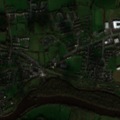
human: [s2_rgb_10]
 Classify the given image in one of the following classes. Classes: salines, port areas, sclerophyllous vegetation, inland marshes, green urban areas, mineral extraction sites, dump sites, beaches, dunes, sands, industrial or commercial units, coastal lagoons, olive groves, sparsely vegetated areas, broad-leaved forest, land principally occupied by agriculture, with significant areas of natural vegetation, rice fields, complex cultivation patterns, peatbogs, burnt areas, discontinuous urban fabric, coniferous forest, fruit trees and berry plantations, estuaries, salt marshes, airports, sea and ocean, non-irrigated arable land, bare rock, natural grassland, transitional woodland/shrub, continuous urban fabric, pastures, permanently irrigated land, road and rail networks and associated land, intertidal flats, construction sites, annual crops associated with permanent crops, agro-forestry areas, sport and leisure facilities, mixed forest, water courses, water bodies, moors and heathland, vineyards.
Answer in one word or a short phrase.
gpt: continuous urban fabric, discontinuous urban fabric, non-irrigated arable land, pastures, water courses